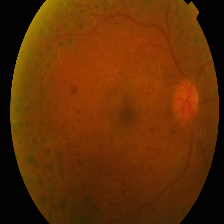
Diabetic retinopathy grade: Proliferative DR